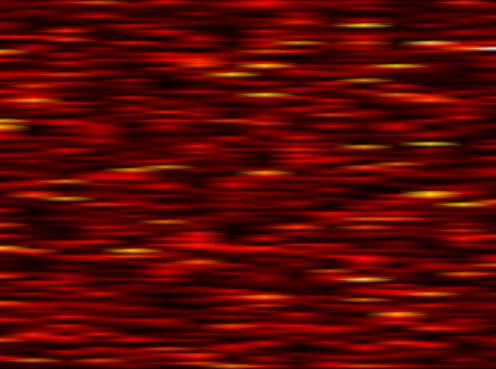
Label: OFDM